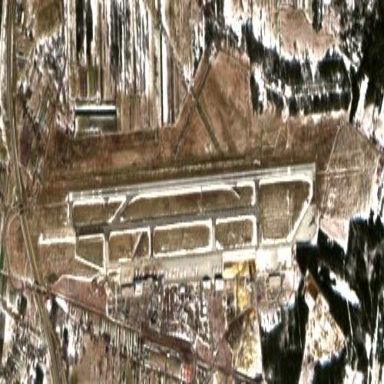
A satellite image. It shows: International airport with aerodrome classification.